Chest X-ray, PA view. Patient: 48 years old, sex F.
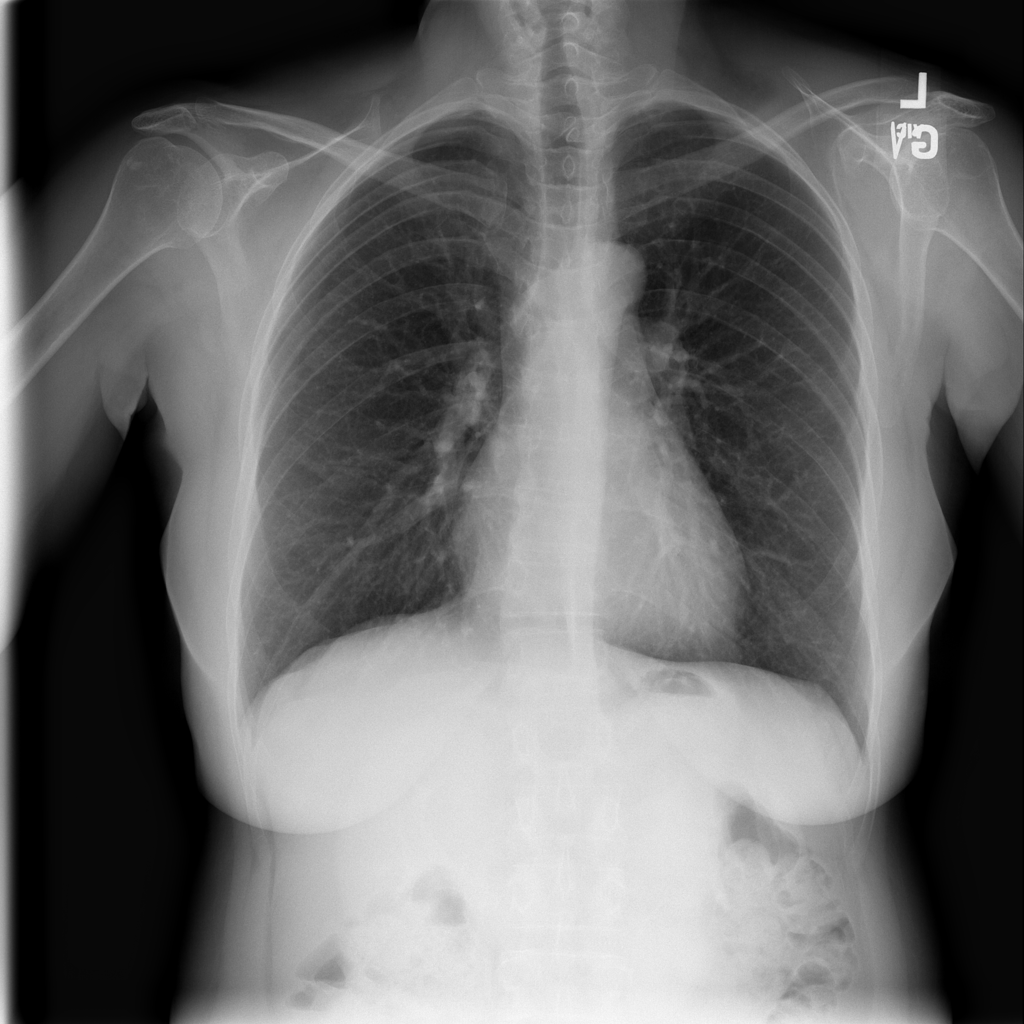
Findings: No Finding